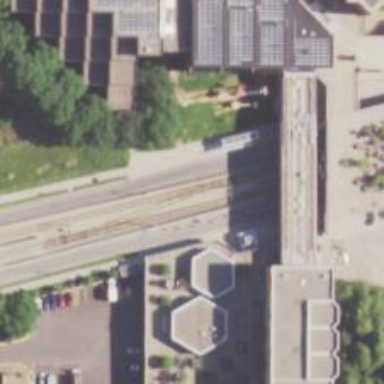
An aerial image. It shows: Light rail railway with electrified contact line.